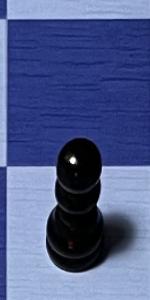
Label: Pawn_Black